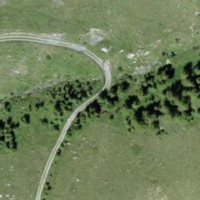
EUNIS habitat code: 26
Species observed at this site:
Dryas octopetala